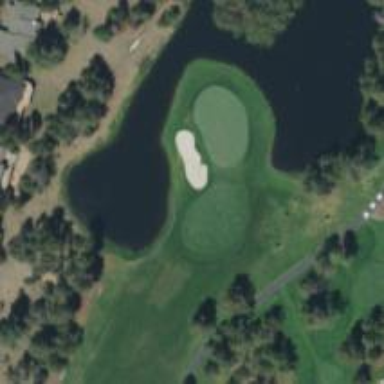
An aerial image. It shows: View of golf hole.